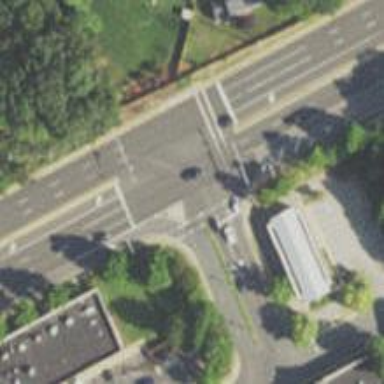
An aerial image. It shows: Uncontrolled road crossing.